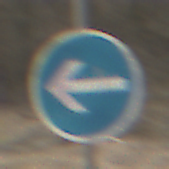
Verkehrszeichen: VorgeschriebeneFahrtrichtungHierLinks
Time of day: MorningAfternoon
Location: Outdoor (Nature)
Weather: PartlyCloudy
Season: Winter
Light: Natural